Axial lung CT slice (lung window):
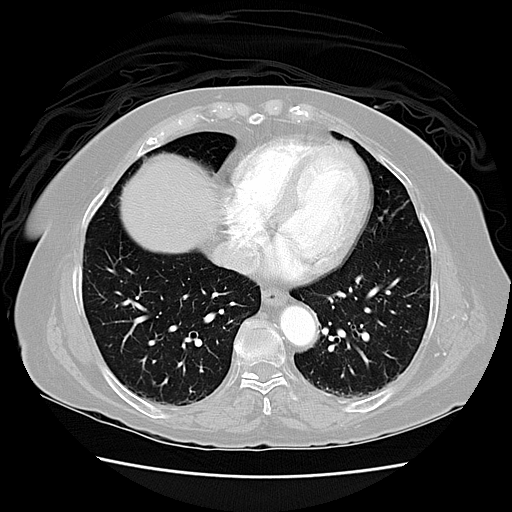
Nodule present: no